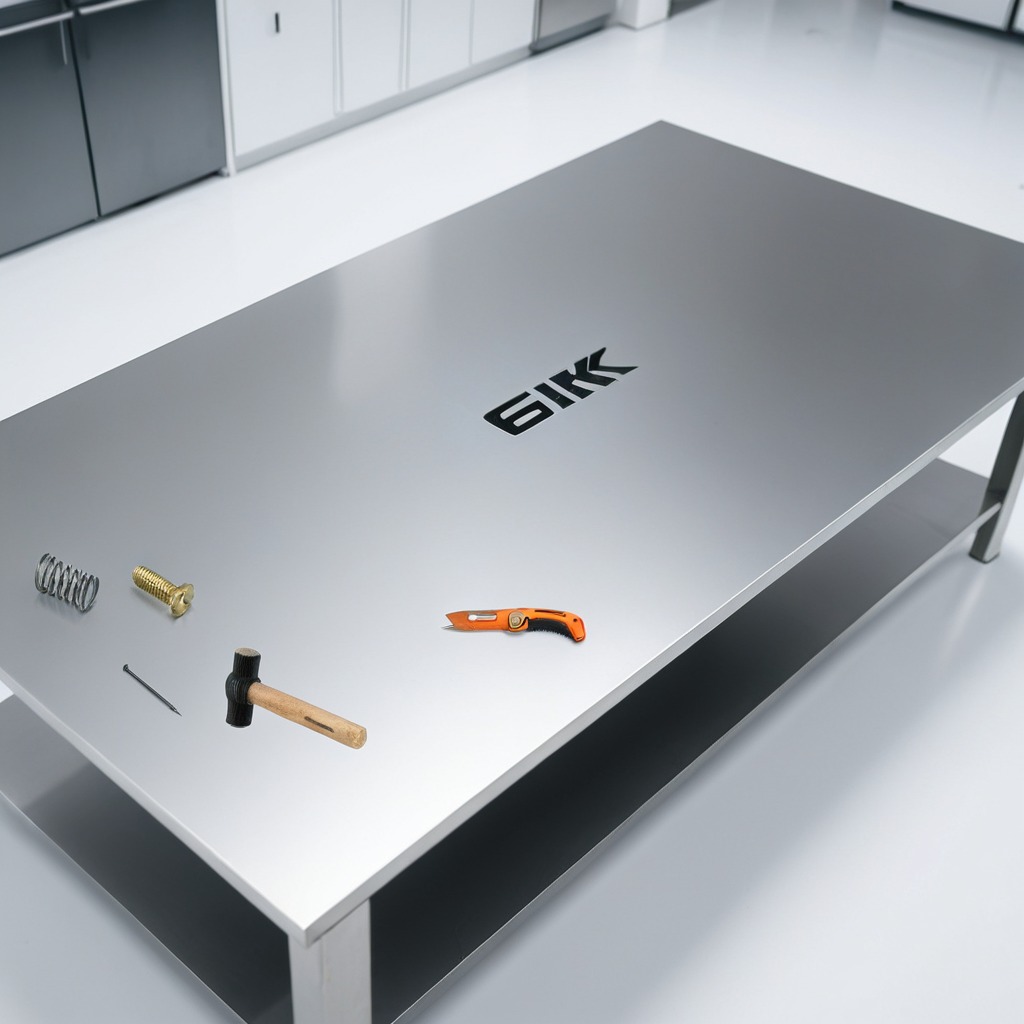
A utility knife, a metal machine screw, an iron nail, a hammer, and a coiled metal spring are lying on the stainless steel table in a high-end prototyping lab.